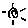
Label: sun